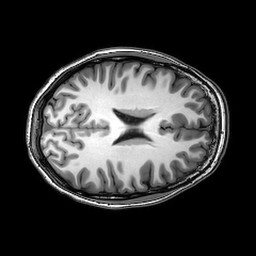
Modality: T1w
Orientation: axial
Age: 25
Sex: female
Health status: healthy
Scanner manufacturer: philips
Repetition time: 0.008326 s
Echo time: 0.00383 s